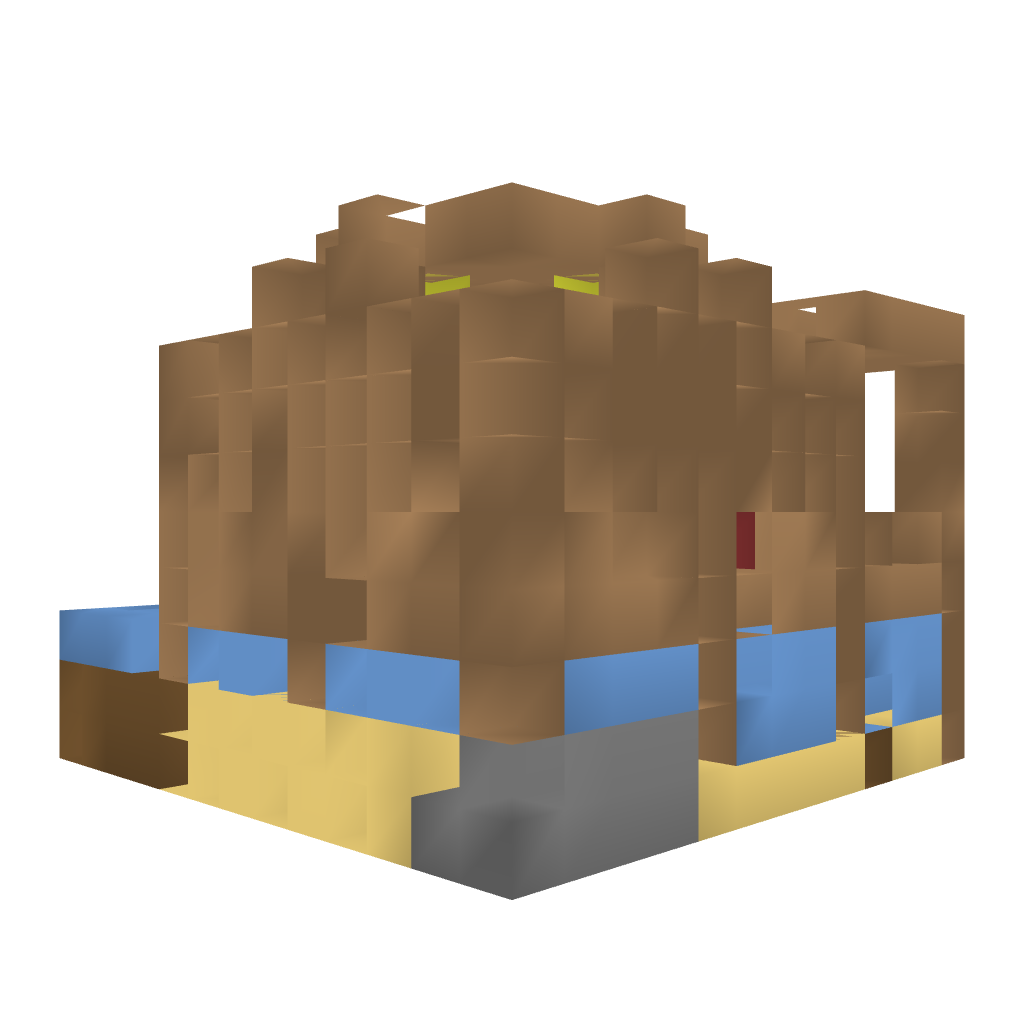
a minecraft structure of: Fishing House bad low quality